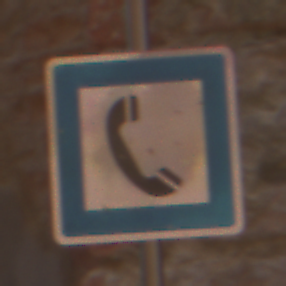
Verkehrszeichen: Fernsprecher
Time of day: MorningAfternoon
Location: Outdoor (Urban)
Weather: Clear
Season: NotSpecified
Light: Natural